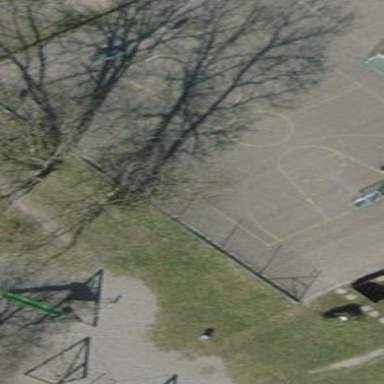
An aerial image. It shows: Asphalt basketball court on pitch.